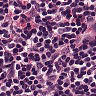
Metastatic tissue present: no